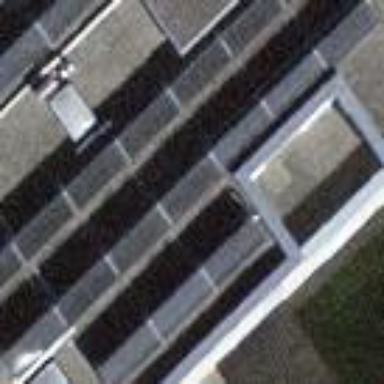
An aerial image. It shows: Solar power generator using photovoltaic panels.